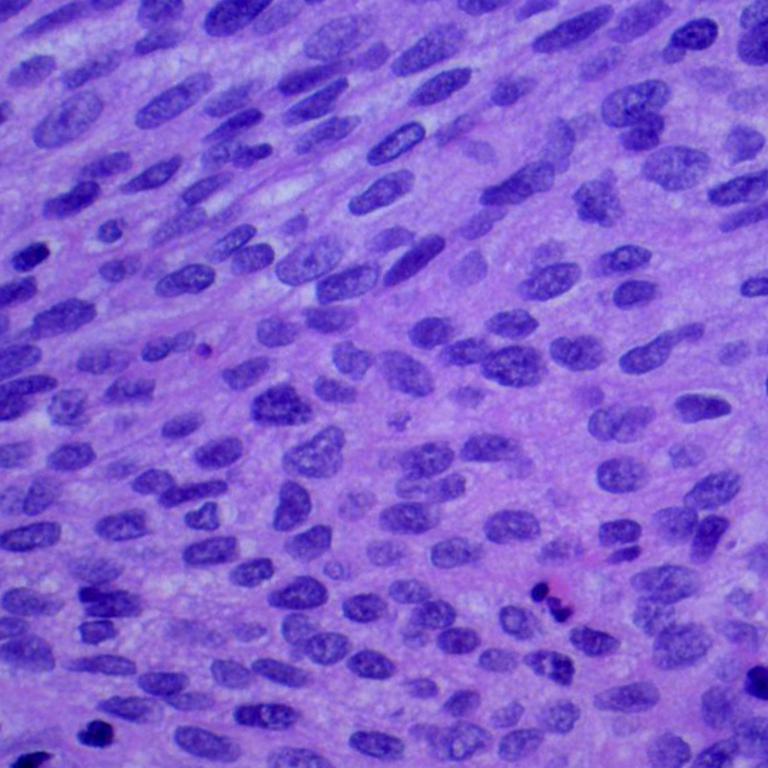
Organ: lung
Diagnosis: squamous carcinomas